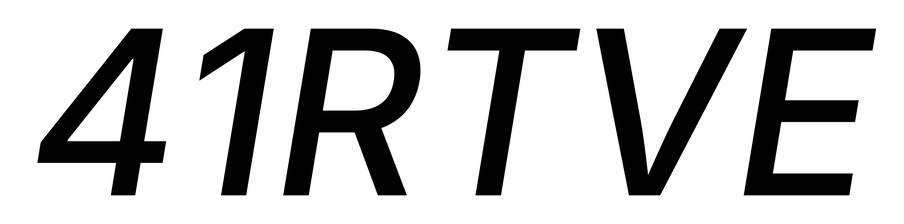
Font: Inter-Italic_Medium_Italic